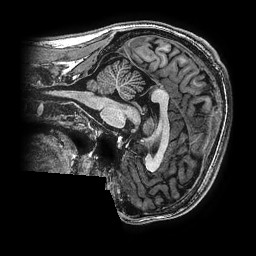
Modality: T1w
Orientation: sagittal
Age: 28
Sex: male
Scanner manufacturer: ge
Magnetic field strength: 3 T
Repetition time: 0.00766 s
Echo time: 0.003476 s